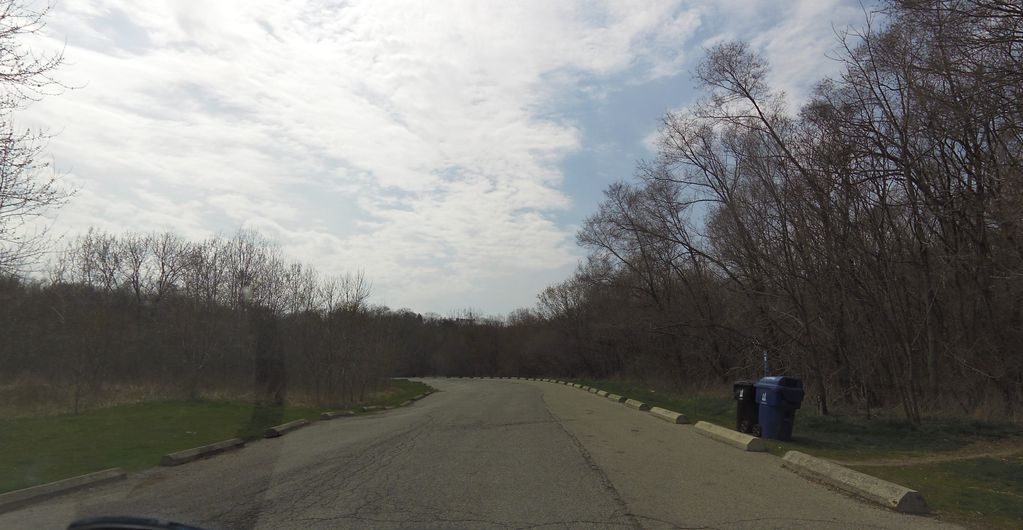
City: toronto